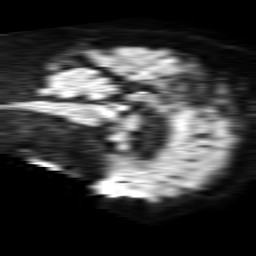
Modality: TRACE
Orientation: sagittal
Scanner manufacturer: philips
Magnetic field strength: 1.5 T
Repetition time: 4.6 s
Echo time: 0.08941 s